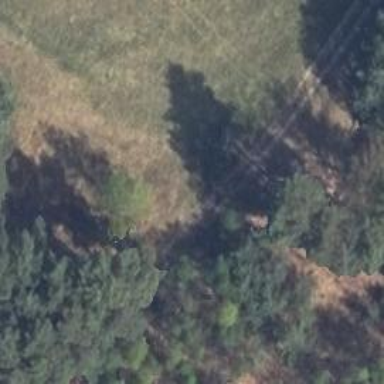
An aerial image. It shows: Hunting stand.